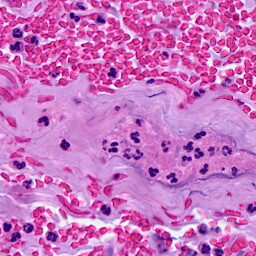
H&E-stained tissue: Breast